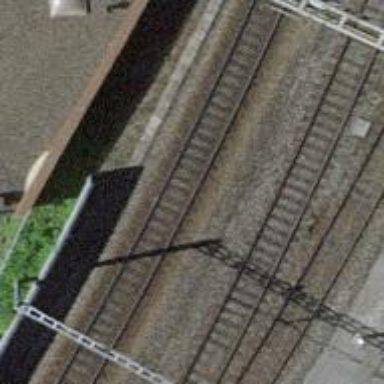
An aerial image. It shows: Single railway track with electrification through contact line.